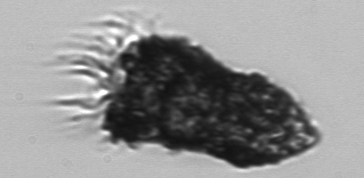
Label: Tintinnopsis